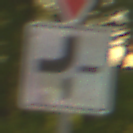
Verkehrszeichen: VerlaufVorfahrtsstrasse2
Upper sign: VorfahrtGewaehren
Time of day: SunriseSunset
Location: Outdoor (RoadRail)
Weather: Clear
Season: NotSpecified
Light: Natural